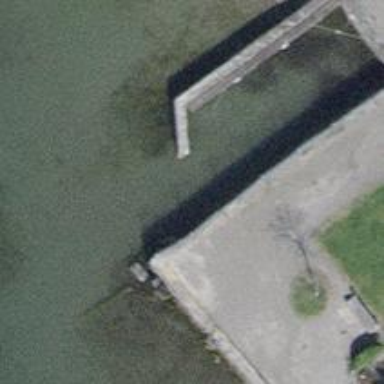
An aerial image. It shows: Man-made pier.